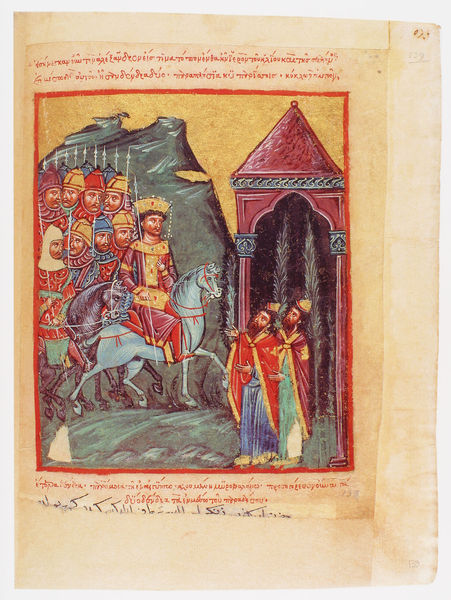
Titel: Der griechische Alexanderroman
Institution: Venedig, Hellenic Institute Codex Gr. 5
Schlagwörter: berg, blau, felsen, mann, bäume, gelb, menschen, bunt, grau, männer, säulen, zeichnung, dach, gebäude, haus, rot, rahmen, gold, gewänder, krone, schön, pferd, pferde, reiter, turm, reiten, schrift, berge, fels, gebirge, gefolge, könig, soldaten, burg, text, ritter, helme, arabisch, pfarrer, mittelalter, priester, geistliche, kreuzzug, lanzen, palmen, speere, zelt, hebräisch, buchmalerei, alexander, sankt martin, gefolgschaft, roman, gor, alexanderroman